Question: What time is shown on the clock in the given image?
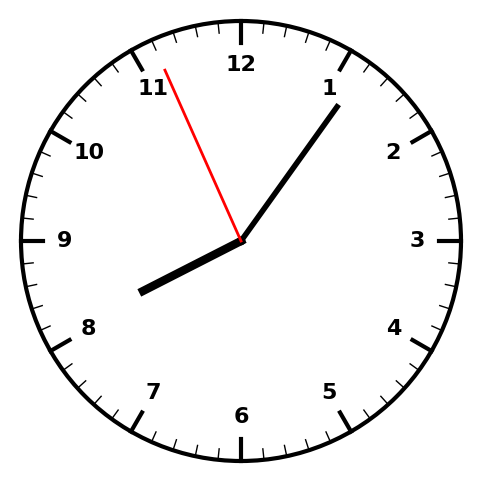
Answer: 08:05:56